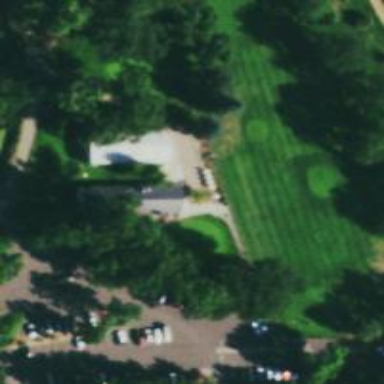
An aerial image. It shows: Service road used as golf cart path.